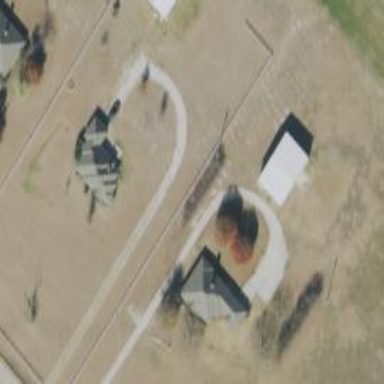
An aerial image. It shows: Driveway.